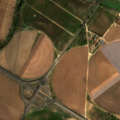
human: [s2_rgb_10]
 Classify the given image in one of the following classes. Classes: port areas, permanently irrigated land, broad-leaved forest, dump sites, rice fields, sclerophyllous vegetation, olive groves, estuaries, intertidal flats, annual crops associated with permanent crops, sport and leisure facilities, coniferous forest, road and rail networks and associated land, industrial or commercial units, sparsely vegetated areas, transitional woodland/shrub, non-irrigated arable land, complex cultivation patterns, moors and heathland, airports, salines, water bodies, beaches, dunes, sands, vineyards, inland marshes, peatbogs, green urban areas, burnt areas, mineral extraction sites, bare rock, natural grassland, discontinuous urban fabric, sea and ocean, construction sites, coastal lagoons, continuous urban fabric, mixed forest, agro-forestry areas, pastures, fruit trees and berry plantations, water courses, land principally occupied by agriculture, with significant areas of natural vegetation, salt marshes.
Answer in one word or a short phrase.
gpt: permanently irrigated land, vineyards